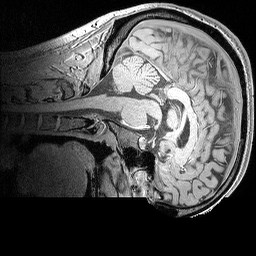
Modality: MP2RAGE
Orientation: sagittal
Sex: male
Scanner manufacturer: siemens
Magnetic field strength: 3 T
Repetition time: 5 s
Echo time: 0.00292 s